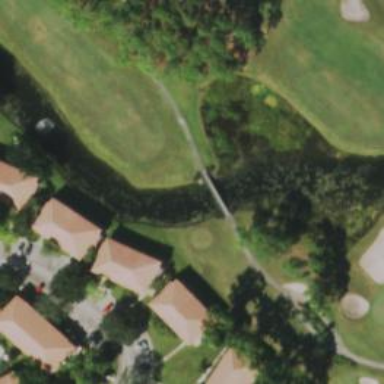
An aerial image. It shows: Path bridge with view of golf course.